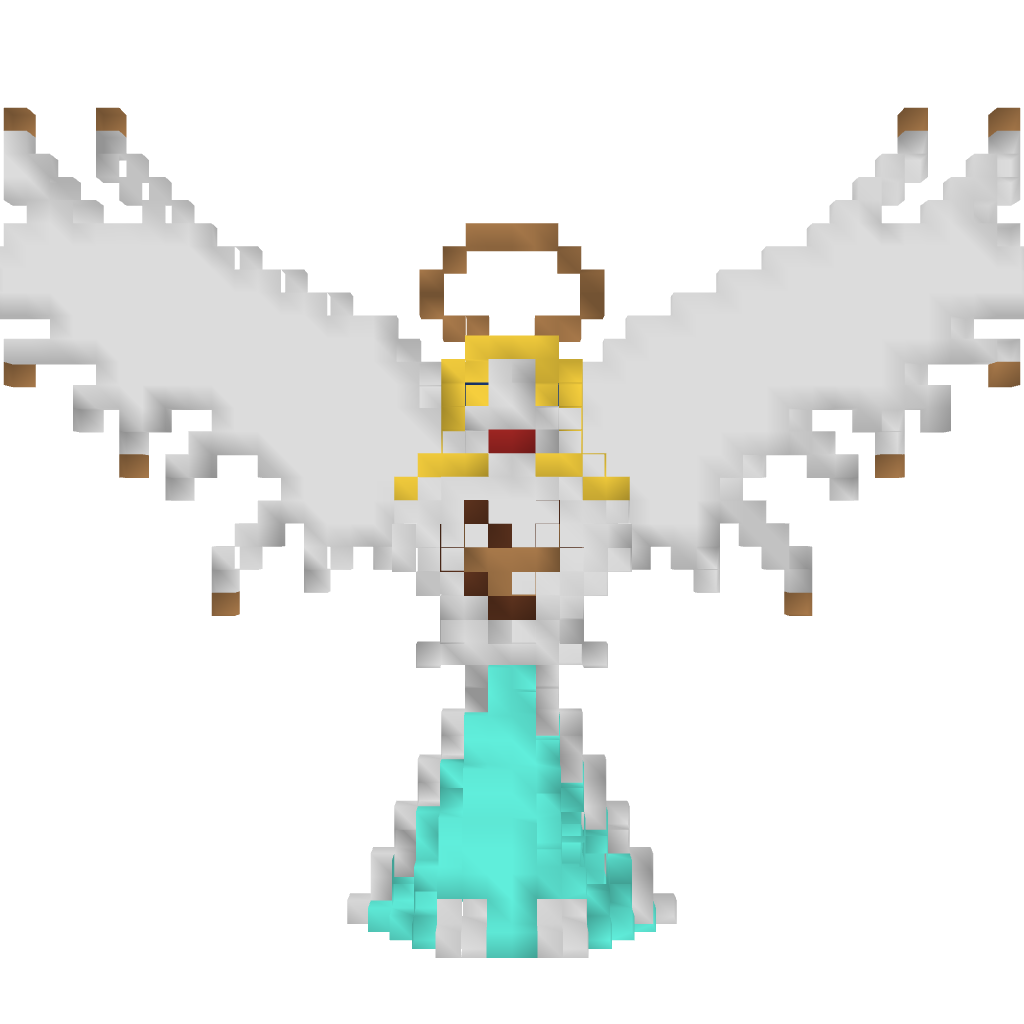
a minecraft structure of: Little Angel